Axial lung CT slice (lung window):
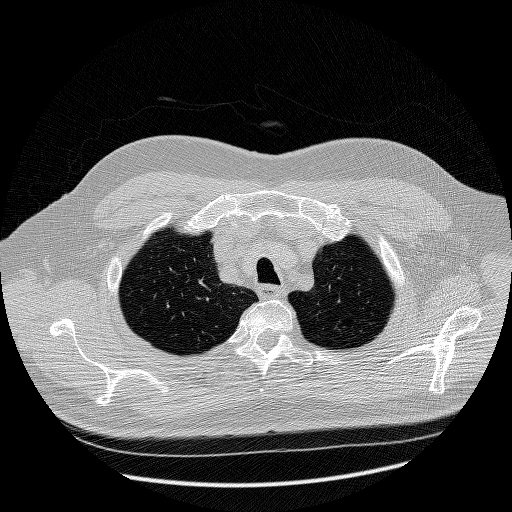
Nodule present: no